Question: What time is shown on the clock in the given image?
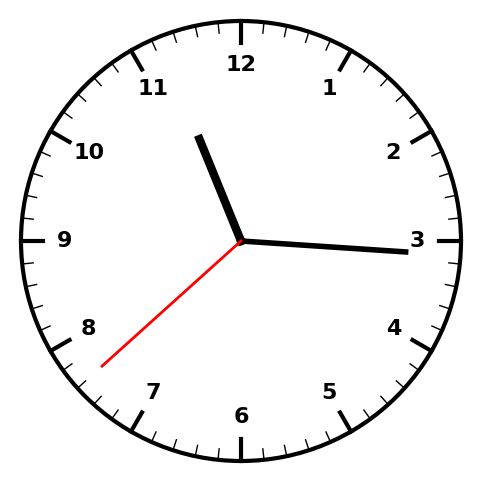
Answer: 11:15:38